Question: I am working on a SELECT statement.
'''
USE SCRUMAPI2
DECLARE @userParam VARCHAR(100)
,@statusParam VARCHAR(100)
SET @userParam = '%'
SET @statusParam = '%'
SELECT ROW_NUMBER() OVER (
ORDER BY PDT.[Name] DESC
) AS 'RowNumber'
,PDT.[Name] AS Project
,(
CASE WHEN (
STY.KanBanProductId IS NOT NULL
AND STY.SprintId IS NULL
) THEN 'KanBan' WHEN (
STY.KanBanProductId IS NULL
AND STY.SprintId IS NOT NULL
) THEN 'Sprint' END
) AS ProjectType
,STY.[Number] StoryNumber
,STY.Title AS StoryTitle
,TSK.[Name] AS Task
,CONVERT(VARCHAR(20), STY.Effort) AS Effort
,CONVERT(VARCHAR(20), TSK.OriginalEstimateHours) AS OriginalEstimateHours
,TSK.STATUS AS STATUS
FROM Task TSK
LEFT JOIN Story STY ON TSK.StoryId = STY.PK_Story
LEFT JOIN Sprint SPT ON STY.SprintId = SPT.PK_Sprint
LEFT JOIN Product PDT ON STY.ProductId = PDT.PK_Product
WHERE TSK.PointPerson LIKE @userParam
AND TSK.STATUS LIKE @statusParam
GROUP BY STY.[Number]
,TSK.STATUS
,STY.Title
,PDT.[Name]
,TSK.CreateDate
,TSK.[Name]
,STY.KanBanProductId
,STY.SprintId
,TSK.OriginalEstimateHours
,STY.Effort
'''
My issue that that although I have the ORDER BY sorting by story number first it is not returning as expected (below is column STY.[Number]):

As you can see it foes from 33 to 4 to 42, I want it in numerical order so that 4 would be between 3 and 5 not 33 and 42. How do I achieve this?
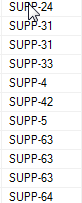
Answer: Given the structure of your data (with a constant prefix), probably the easiest way to get what you want is:
'''
order by len(STY.[Number]), STY.[Number]
'''
This orders first by the length and then by the number itself.